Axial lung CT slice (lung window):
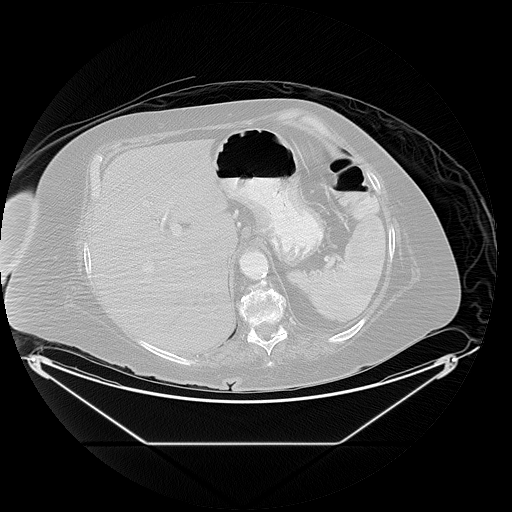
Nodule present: no